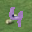
Label: 4